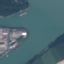
Land use / land cover: River